Question: So is it possible to center grid in jQuery mobile. For example i have this <URL>
'''
<div class="ui-grid-d">
<div class="ui-block-a"><div class="ui-bar ui-bar-e" style="height:60px">A</div></div>
<div class="ui-block-b"><div class="ui-bar ui-bar-e" style="height:60px">B</div></div>
<div class="ui-block-c"><div class="ui-bar ui-bar-e" style="height:60px">C</div></div>
<div class="ui-block-d"><div class="ui-bar ui-bar-e" style="height:60px">C</div></div>
<div class="ui-block-a"><div class="ui-bar ui-bar-e" style="height:60px">A</div></div>
<div class="ui-block-b"><div class="ui-bar ui-bar-e" style="height:60px">B</div></div>
<div class="ui-block-c"><div class="ui-bar ui-bar-e" style="height:60px">C</div></div>
<div class="ui-block-a"><div class="ui-bar ui-bar-e" style="height:60px">A</div></div>
<div class="ui-block-b"><div class="ui-bar ui-bar-e" style="height:60px">B</div></div>
<div class="ui-block-c"><div class="ui-bar ui-bar-e" style="height:60px">C</div></div>
</div>
'''
And it looks like
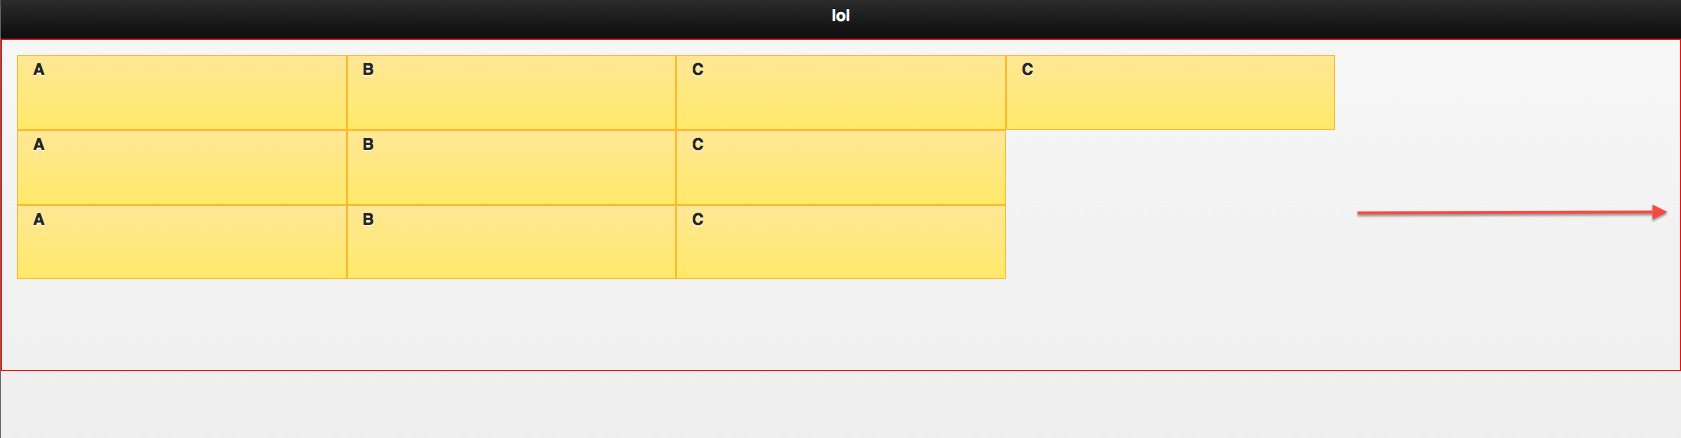
Answer: ## Solution
Working example: <URL>
Change:
'''
<div class="ui-grid-d">
'''
To:
'''
<div class="ui-grid-c">
'''
## HTML :
'''
<div class="ui-grid-c">
<div class="ui-block-a"><div style="height:60px" class="ui-bar ui-bar-e">A</div></div>
<div class="ui-block-b"><div style="height:60px" class="ui-bar ui-bar-e">B</div></div>
<div class="ui-block-c"><div style="height:60px" class="ui-bar ui-bar-e">C</div></div>
<div class="ui-block-d"><div style="height:60px" class="ui-bar ui-bar-e">C</div></div>
<div class="ui-block-a"><div style="height:60px" class="ui-bar ui-bar-e">A</div></div>
<div class="ui-block-b"><div style="height:60px" class="ui-bar ui-bar-e">B</div></div>
<div class="ui-block-c"><div style="height:60px" class="ui-bar ui-bar-e">C</div></div>
<div class="ui-block-a"><div style="height:60px" class="ui-bar ui-bar-e">A</div></div>
<div class="ui-block-b"><div style="height:60px" class="ui-bar ui-bar-e">B</div></div>
<div class="ui-block-c"><div style="height:60px" class="ui-bar ui-bar-e">C</div></div>
</div>
'''